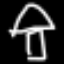
Label: mushroom